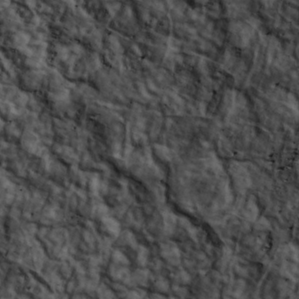
Label: non_frost